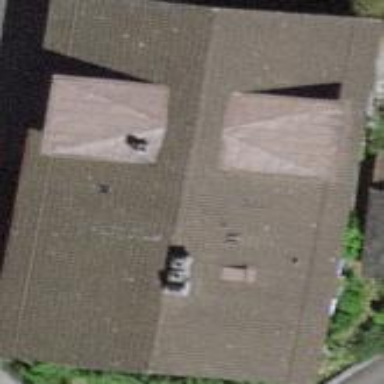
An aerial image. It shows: Building with gabled roof made of tiles. The roof is oriented along the building.